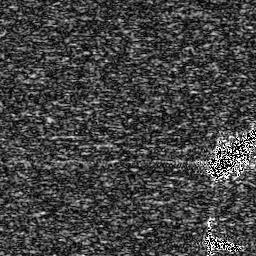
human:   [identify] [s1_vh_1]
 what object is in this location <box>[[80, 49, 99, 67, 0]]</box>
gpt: <ref>1 large ship at the right</ref>

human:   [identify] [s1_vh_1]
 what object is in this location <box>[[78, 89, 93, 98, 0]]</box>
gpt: <ref>1 medium ship at the bottom right</ref>